Aerial crown-view tile of a tropical tree (Barro Colorado Island, Panama), acquired 20250217:
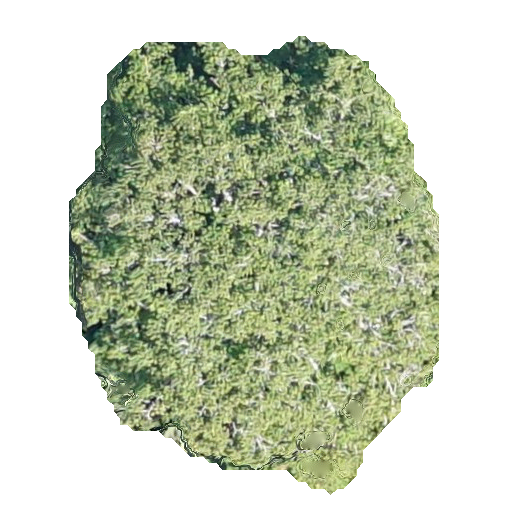
Species: Sterculia apetala
GBIF accepted scientific name: Sterculia apetala
Crown area: 194.013 m²